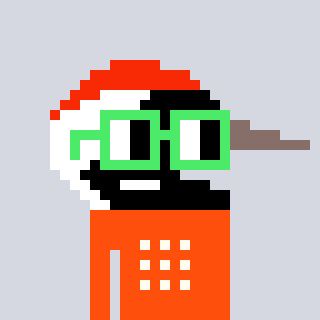
a pixel art character with square light green glasses, a crane-shaped head and a orange-colored body on a cool background